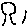
Label: tree